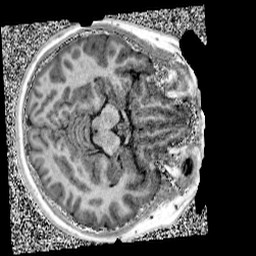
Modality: UNIT1
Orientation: axial
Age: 13
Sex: male
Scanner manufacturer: siemens
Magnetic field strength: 3 T
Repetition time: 4 s
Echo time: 0.00299 s